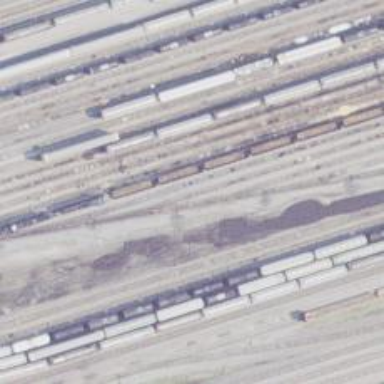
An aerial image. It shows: Railway yard used for servicing trains.